Field crop: maize
Growth stage: 2
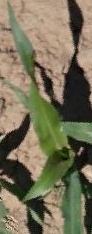
Species: maize